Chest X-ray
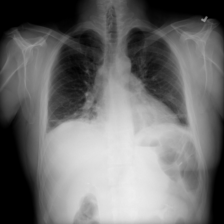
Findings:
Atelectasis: positive
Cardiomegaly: negative
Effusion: negative
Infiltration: positive
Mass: negative
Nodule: negative
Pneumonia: negative
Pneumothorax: negative
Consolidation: negative
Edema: negative
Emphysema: negative
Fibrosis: negative
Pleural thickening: negative
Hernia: negative